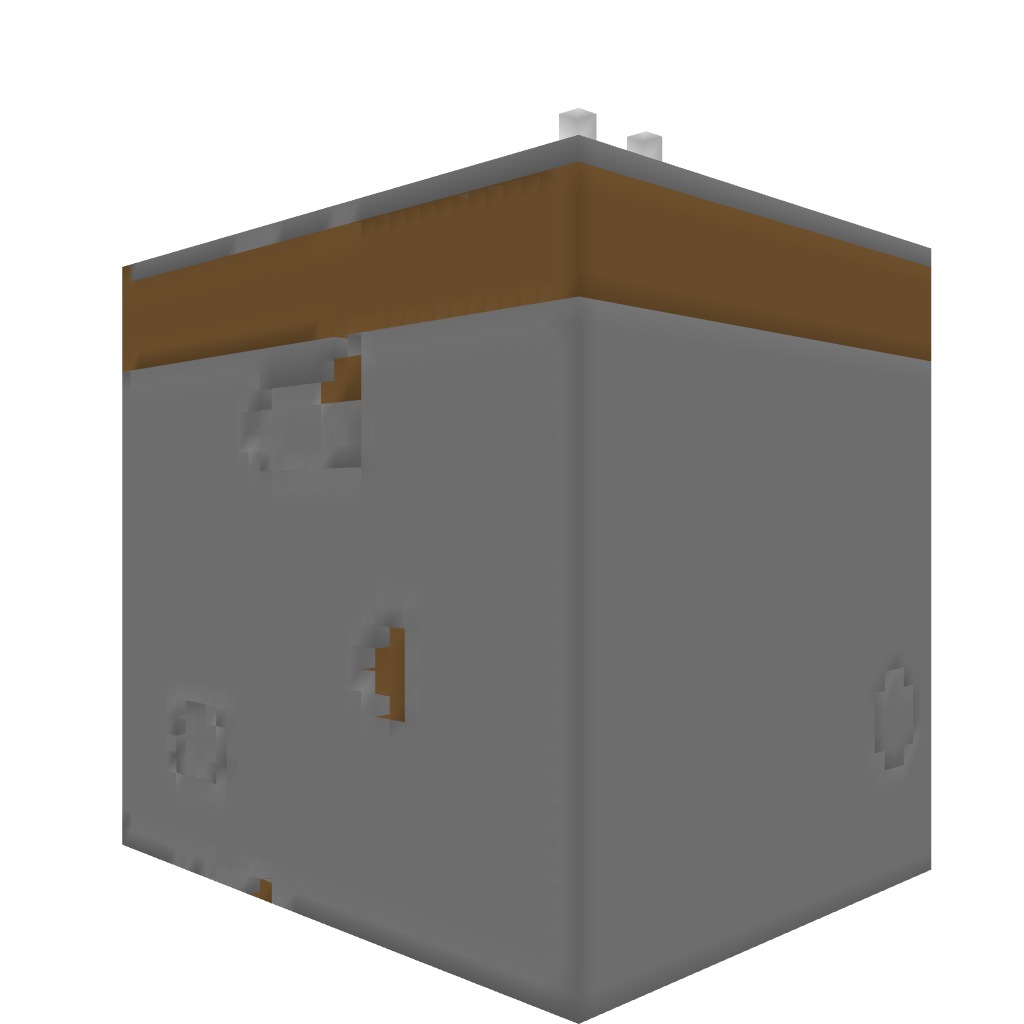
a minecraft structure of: Jungle base bad low quality